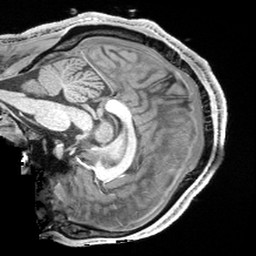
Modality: T1w
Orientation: sagittal